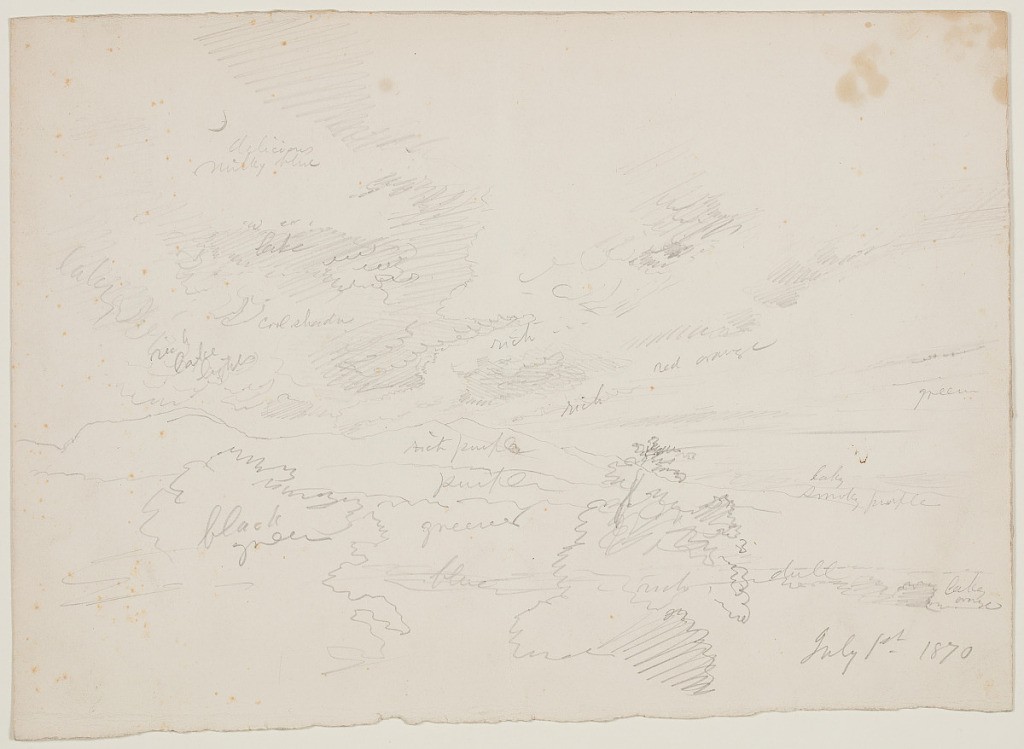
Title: Sunset from Olana
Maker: Frederic Edwin Church, American, 1826–1900
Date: July 1, 1870
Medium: Graphite on heavy white wove paper
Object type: Drawing
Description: Landscape sketch showing a view of the sunset over the Catskill Escarpment, as seen from the artist's estate in Hudson, New York, known as Olana. In the foreground, treetops and left and center right partially obscure the view of the landscape beyond. Loosely rendered, the Hudson River stretches across the composition along the valley floor in the middle distance. Rolling terrain extends from the river to the Catskill Mountains, which form a rugged, serrated horizon in the background. The prominent, rounded peak at left is Blackhead Mountain while the two sharp summits at center are Acra Point and Windham High Peak. Above, a towering cloud formation is brightly and variously illuminated by the light of the setting sun. At upper left, a sliver of a crescent moon hangs in the twilight sky.